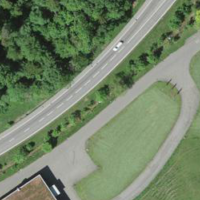
EUNIS habitat code: 52
Species observed at this site:
Tettigonia cantans